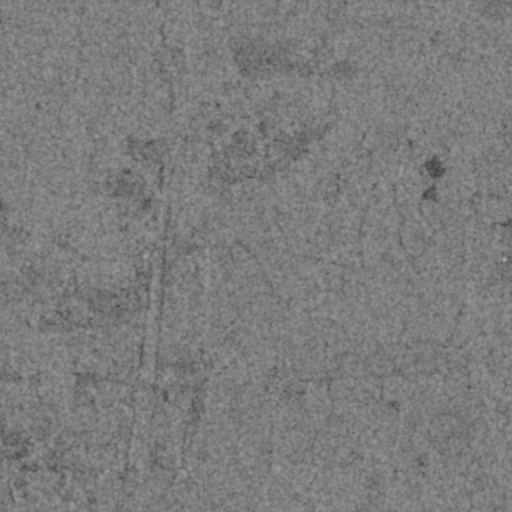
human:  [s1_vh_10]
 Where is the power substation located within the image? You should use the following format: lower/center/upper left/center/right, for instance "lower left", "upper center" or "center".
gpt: The power substation is located in the lower left of the image.
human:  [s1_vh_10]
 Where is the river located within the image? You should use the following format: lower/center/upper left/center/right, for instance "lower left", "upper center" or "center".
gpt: The river is located in the upper of the image.
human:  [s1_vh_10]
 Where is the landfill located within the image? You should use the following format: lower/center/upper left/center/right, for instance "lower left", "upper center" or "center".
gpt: There is no landfill in the image.

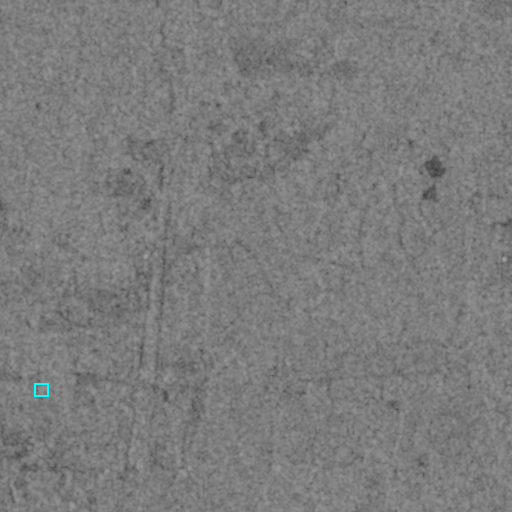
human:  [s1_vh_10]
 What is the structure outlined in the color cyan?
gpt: The structure outlined in cyan is a power substation.
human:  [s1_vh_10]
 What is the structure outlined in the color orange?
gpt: There is no orange outline.